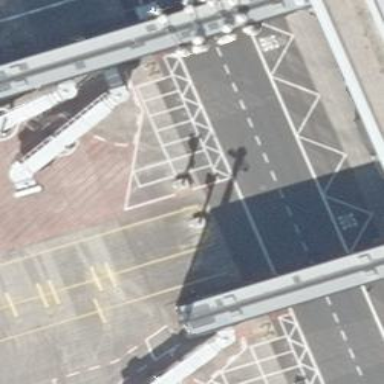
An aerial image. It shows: Parking position at the airport on concrete surface.